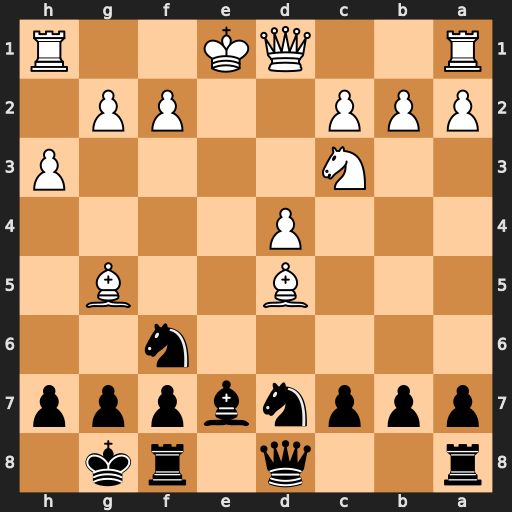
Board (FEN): r2q1rk1/pppnbppp/5n2/3B2B1/3P4/2N4P/PPP2PP1/R2QK2R
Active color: b
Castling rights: KQ
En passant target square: -
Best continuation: Nxd5 Nxd5 Bxg5